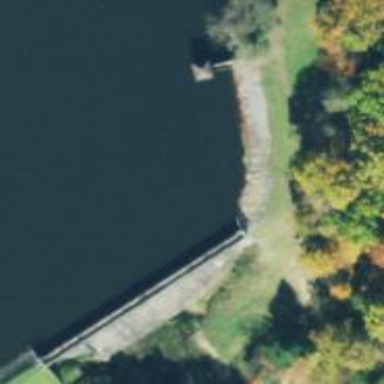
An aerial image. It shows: Dam across waterway.